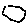
Label: hexagon